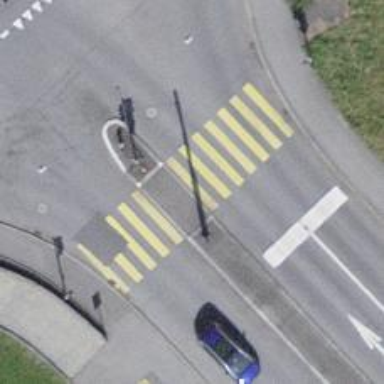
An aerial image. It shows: Footway located on traffic island.